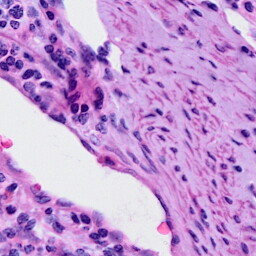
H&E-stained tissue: Cervix